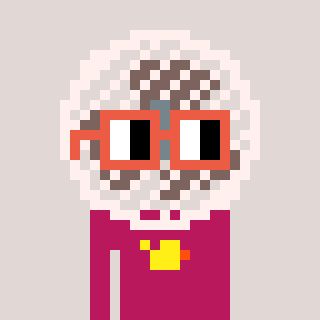
a pixel art character with square orange glasses, a fan-shaped head and a darkpink-colored body on a warm background